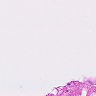
Metastatic tissue present: no